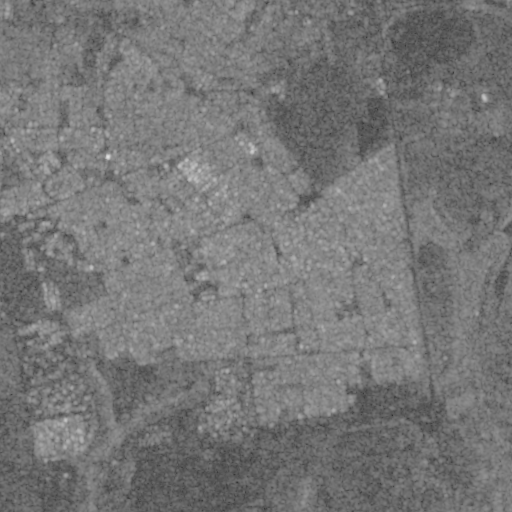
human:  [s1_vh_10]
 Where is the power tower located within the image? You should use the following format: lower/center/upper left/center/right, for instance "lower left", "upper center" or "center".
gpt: The power tower is located in the lower of the image.
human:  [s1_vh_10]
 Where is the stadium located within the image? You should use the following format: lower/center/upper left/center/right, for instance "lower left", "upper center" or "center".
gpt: The stadium is located in the upper left of the image.
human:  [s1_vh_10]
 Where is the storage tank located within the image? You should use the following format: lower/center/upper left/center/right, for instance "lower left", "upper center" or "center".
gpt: The storage tank is located in the center of the image.
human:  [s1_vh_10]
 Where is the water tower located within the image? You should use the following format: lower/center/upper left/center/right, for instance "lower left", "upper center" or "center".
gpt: The water tower is located in the upper left of the image.
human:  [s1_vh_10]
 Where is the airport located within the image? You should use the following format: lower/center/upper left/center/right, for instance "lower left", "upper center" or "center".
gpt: There is no airport in the image.

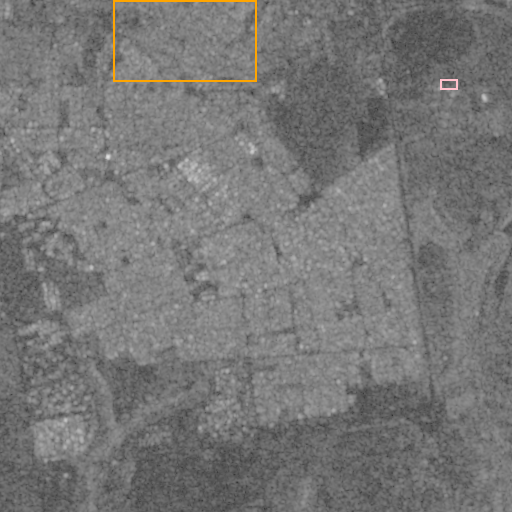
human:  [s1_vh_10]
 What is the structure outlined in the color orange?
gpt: The structure outlined in orange is a park.
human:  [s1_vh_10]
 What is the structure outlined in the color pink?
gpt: The structure outlined in pink is a parking lot.
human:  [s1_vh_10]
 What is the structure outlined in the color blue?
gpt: There is no blue outline.